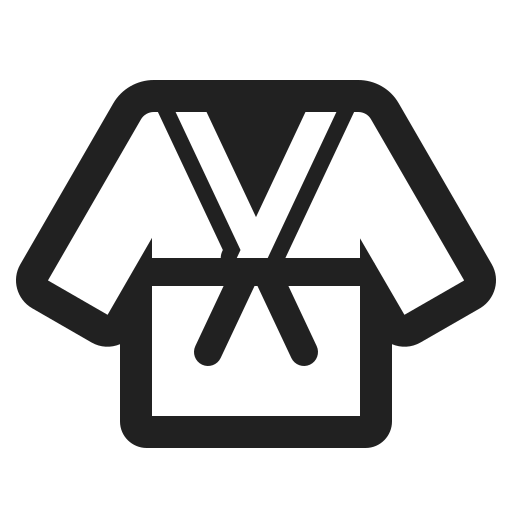
martial arts uniform high contrast